Question:
I don't know what happens with my Visual Studio 2022. When I create a C++ console project, I can build the project. However, when I do the same thing for C# project, I can not build the project. I look like in the picture. Any help is truly appreciated.
I tried everything I can but it didn't work.
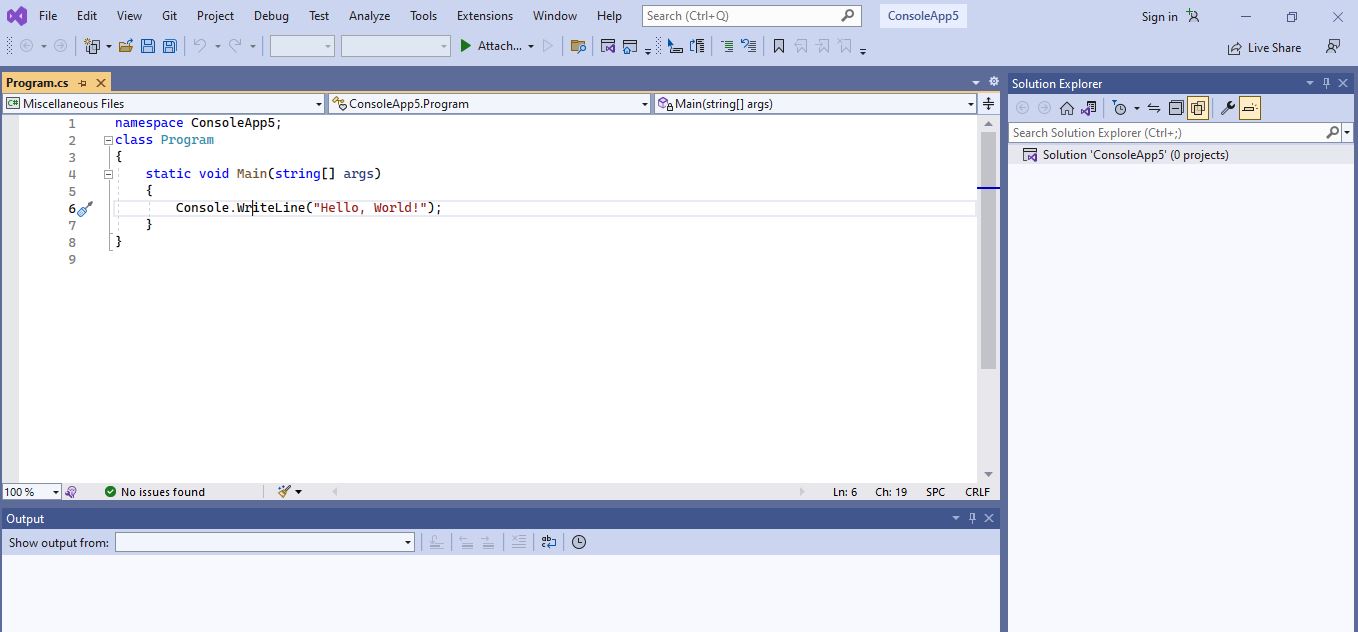
Answer: That sounds like a bug. When a new project is created, it should appear in Solution Explorer. However your solution has no projects, and the source file appears in "Miscellaneous Files" (meaning it's not part of a project, and therefore VS won't know how to build it).
Please use the Visual Studio Installer to run a repair on your VS installation. If that doesn't help, use and include a recording of the steps you're taking to create a new project. If you link the feedback ticket here, I can make sure it gets looked at by the right people. Thanks.